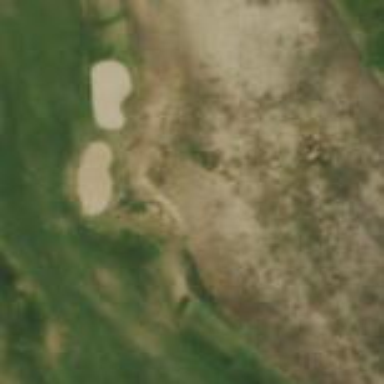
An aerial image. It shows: Grassy area designated as golf fairway.